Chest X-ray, PA view. Patient: 20 years old, sex F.
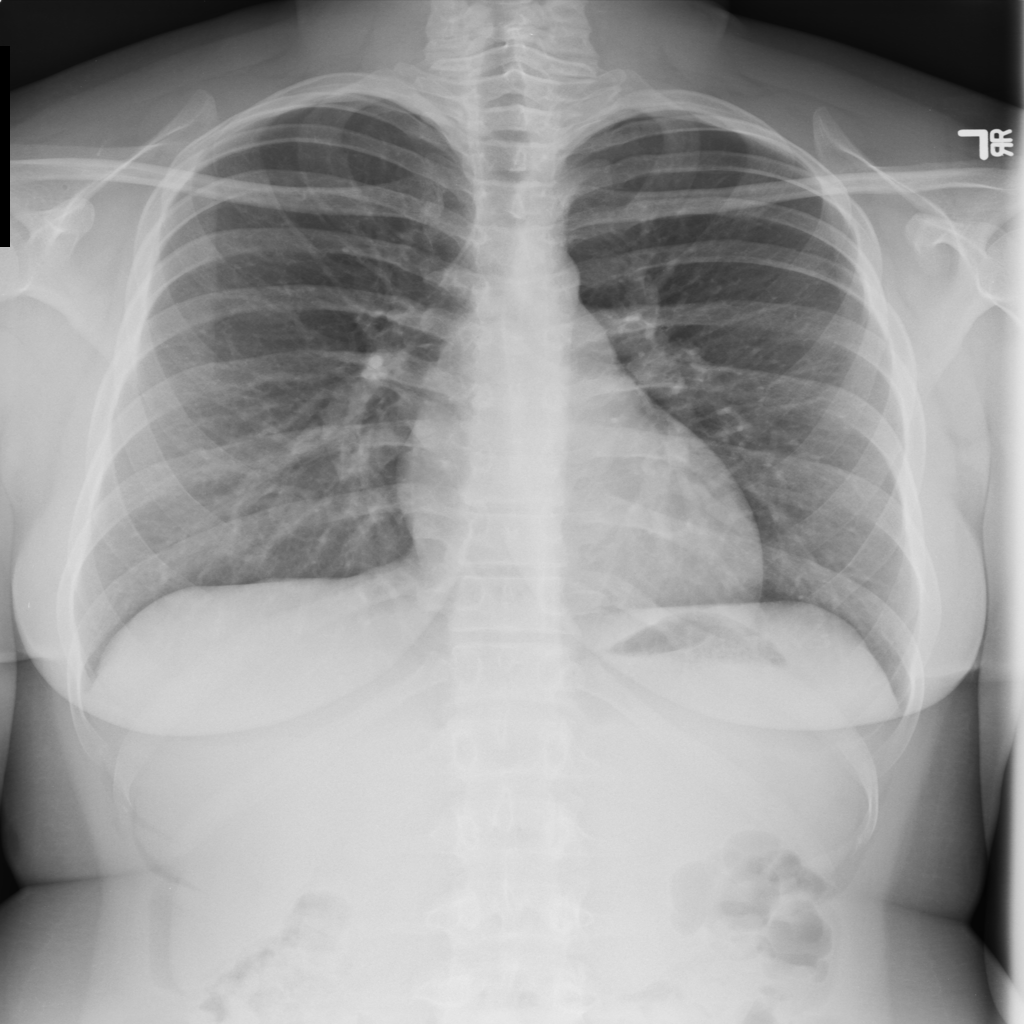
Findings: No Finding